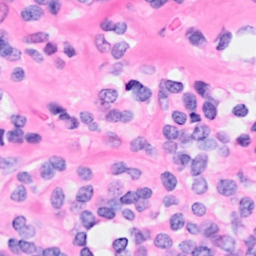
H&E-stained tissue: Breast